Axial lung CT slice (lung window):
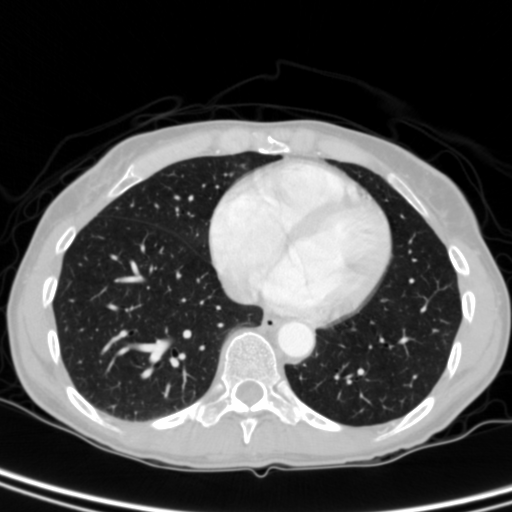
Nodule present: no